Question: I've got a fairly generic CRUD webapp, which generates pages dynamically according to the contents of several database tables. I'm using Entity Framework 4.0 to pull this data out of the DB, however I'm running into severe performance problems. I've managed to iterate down into a problem which is contained enough that I can detail below.
I have a table containing list of (~200). Each form has one or more (~4000 total), and each field has may have some (~16000 total).
I've attached a screenshot of my model below:

The associated entity objects are as follows:
'''
public class Form
{
public int FormID { get; set; }
public string FormName { get; set; }
public IList<FormField> FormFields { get; set; }
}
public class FormField
{
public int FieldID { get; set; }
public string FieldName { get; set; }
public int FormID{ get; set; }
public IList<FormFieldParameter> FormFieldParameters { get; set; }
public Form ParentForm { get; set; }
}
public class FormFieldParameter
{
public int FieldParamID{ get; set; }
public string Value{ get; set; }
public int? FieldID { get; set; }
public FormField ParentField { get; set; }
}
'''
The following code pulls out all data for the Form which has an ID of '1'.
'''
EntityConnection myConnection = new EntityConnection("name=myModel");
if(conn.State != ConnectionState.Open) {
conn.Open();
}
ObjectContext context = new ObjectContext("name=myModel");
context.ContextOptions.LazyLoadingEnabled = false;
ObjectQuery<PageForm> myObjectSet = context.CreateObjectSet<PageForm>()
.Include("FormField.FormFieldParameter");
//Edit: I missed this part out, sorry. In hindsight, this was exactly what was
//causing the issue.
IEnumerable<PageForm> myObjectSetEnumerable = myObjectSet.AsEnumerable();
IQueryable<PageForm> myFilteredObjectSet = myObjectSetEnumerable.Where(c => c.FormID == 1)
.AsQueryable();
List<PageForm> myReturnValue = myFilteredObjectSet.toList();
'''
Now, while this does work, it runs really poorly. The query takes over a second to run, the entirety of which is spent in the 'myFilteredObjectSet.toList()' call. I ran a profiler on my database to see what was causing the delay, and found that the following query was being generated:
'''
SELECT
[Project1].[FormID] AS [FormID],
[Project1].[FormName] AS [FormName],
[Project1].[C2] AS [C1],
[Project1].[FormID1] AS [FormID1],
[Project1].[FieldID] AS [FieldID],
[Project1].[FieldName] AS [FieldName],
[Project1].[C1] AS [C2],
[Project1].[FieldParamID] AS [FieldParamID],
[Project1].[Value] AS [Value],
[Project1].[FieldID1] AS [FieldID1]
FROM ( SELECT
[Extent1].[FormID] AS [FormID],
[Extent1].[FormName] AS [FormName],
[Join1].[FieldID] AS [FieldID],
[Join1].[FieldName] AS [FieldName],
[Join1].[FormID] AS [FormID1],
[Join1].[FieldParamID] AS [FieldParamID],
[Join1].[Value] AS [Value],
[Join1].[FieldID1] AS [FieldID1],
CASE WHEN ([Join1].[FieldID] IS NULL) THEN CAST(NULL AS int) WHEN ([Join1].[FieldParamID] IS NULL) THEN CAST(NULL AS int) ELSE 1 END AS [C1],
CASE WHEN ([Join1].[FieldID] IS NULL) THEN CAST(NULL AS int) ELSE 1 END AS [C2]
FROM [dbo].[PageForm] AS [Extent1]
LEFT OUTER JOIN (SELECT [Extent2].[FieldID] AS [FieldID], [Extent2].[FieldName] AS [FieldName], [Extent2].[FormID] AS [FormID], [Extent3].[FieldParamID] AS [FieldParamID], [Extent3].[Value] AS [Value], [Extent3].[FieldID] AS [FieldID1]
FROM [dbo].[FormField] AS [Extent2]
LEFT OUTER JOIN [dbo].[FormFieldParameter] AS [Extent3] ON [Extent2].[FieldID] = [Extent3].[FieldID] ) AS [Join1] ON [Extent1].[FormID] = [Join1].[FormID]
) AS [Project1]
ORDER BY [Project1].[FormID] ASC, [Project1].[C2] ASC, [Project1].[FieldID] ASC, [Project1].[C1] ASC
'''
The duration of this query shown on the sql profiler shows that this query is what is taking so long to run. The interesting thing about the query, is that there is no filtering on it at all - It is returning the entire tree! I can't understand why it is returning everything, as the filter 'myObjectSet.Where(c => c.FormID == 1)' is pretty explicit. The actual returned object only contains a single entry, which I would expect.
I'm having this problem across my entire data access layer, and its performance is appalling. I have no idea why the generated query doesn't contain the filter - and no idea how to tell it to do so. Does anybody know the answer?
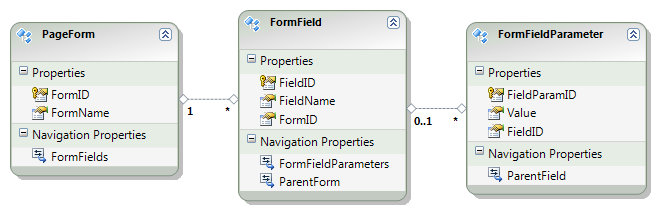
Answer: ## TL;DR Remove the AsEnumerable call and replace it with an AsQueryable call and it should resolve most of the performance issues (outside of actual database execution cost being slow, which is fixed by adding indexes on columns you are filtering / joining on).
As soon as you call 'AsEnumerable' you are now outside of Entity Framework and in the world of LINQ-to-objects. That means it's going to execute the query against the database when it is enumerated against. It doesn't matter that you call 'AsQueryable' again, that merely means that you are creating a query against an in memory structure.
The effective execution is this.
1. Create an object query, including all FormFieldProperties linked to the form
2. Transform the current IQueryable instance into an enumerable.
3. Add a predicate against the enumerable instance which will only return items whose FormID value is one.
4. Call ToList, which copies all values from source enumerable to a list.
Now, up until step 4, the query actually hasn't queried the database. When you call 'ToList', it executes the query in step one (as you see). This query likely is expensive and takes a while because of the amount of data it is returning and/or missing indexes that may improve it's performance.
Once that query is done and materialized, it's result is wrapped in an enumerator.
Now, every object is iterated and checked to see if it matches the predicate that was added in step 3. If it does match, then it is returned to whoever is iterating over it (in this case, the ToList function).
Now that the value has been returned, it is added to the list that is being created with the values.
Finally, you get a list back from the 'ToList' method, and it has exactly what you asked for, but it did all of that in memory rather than in the database.